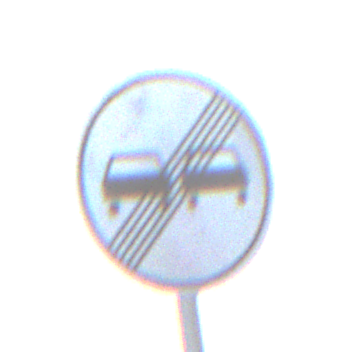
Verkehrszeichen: EndeUeberholverbot
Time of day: SunriseSunset
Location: Outdoor (Nature)
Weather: PartlyCloudy
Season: NotSpecified
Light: Natural